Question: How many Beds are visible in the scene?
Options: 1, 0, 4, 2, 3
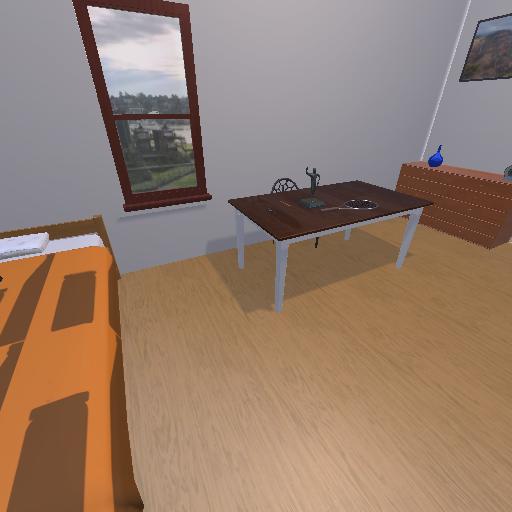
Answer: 1